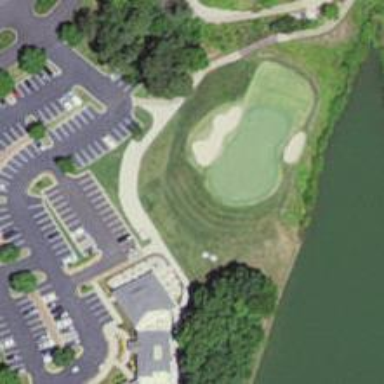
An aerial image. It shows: View of golf hole.